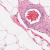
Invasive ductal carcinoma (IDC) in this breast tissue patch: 0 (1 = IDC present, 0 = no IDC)